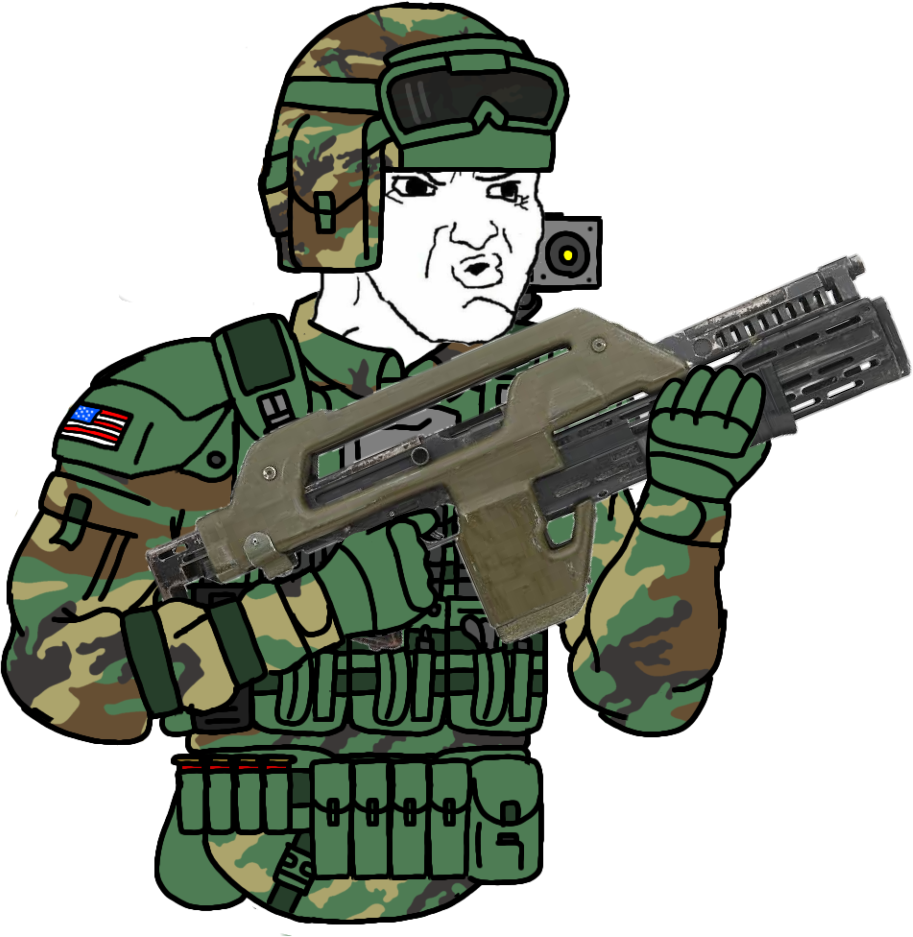
Label: 5_unsorted